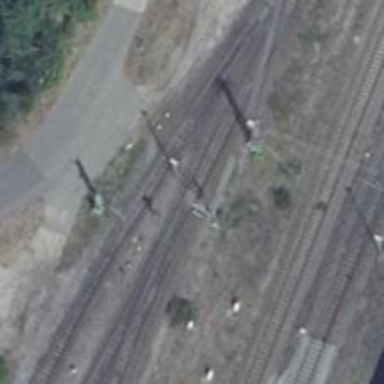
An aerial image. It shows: Rail yard with electrified contact lines for the railway.